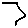
Label: hexagon